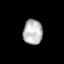
Tissue: lung
Cell type: Endothelial cells
Senescence score: 0.2072
Nuclear area (px): 477
Mean DAPI intensity: 183.174